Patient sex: F
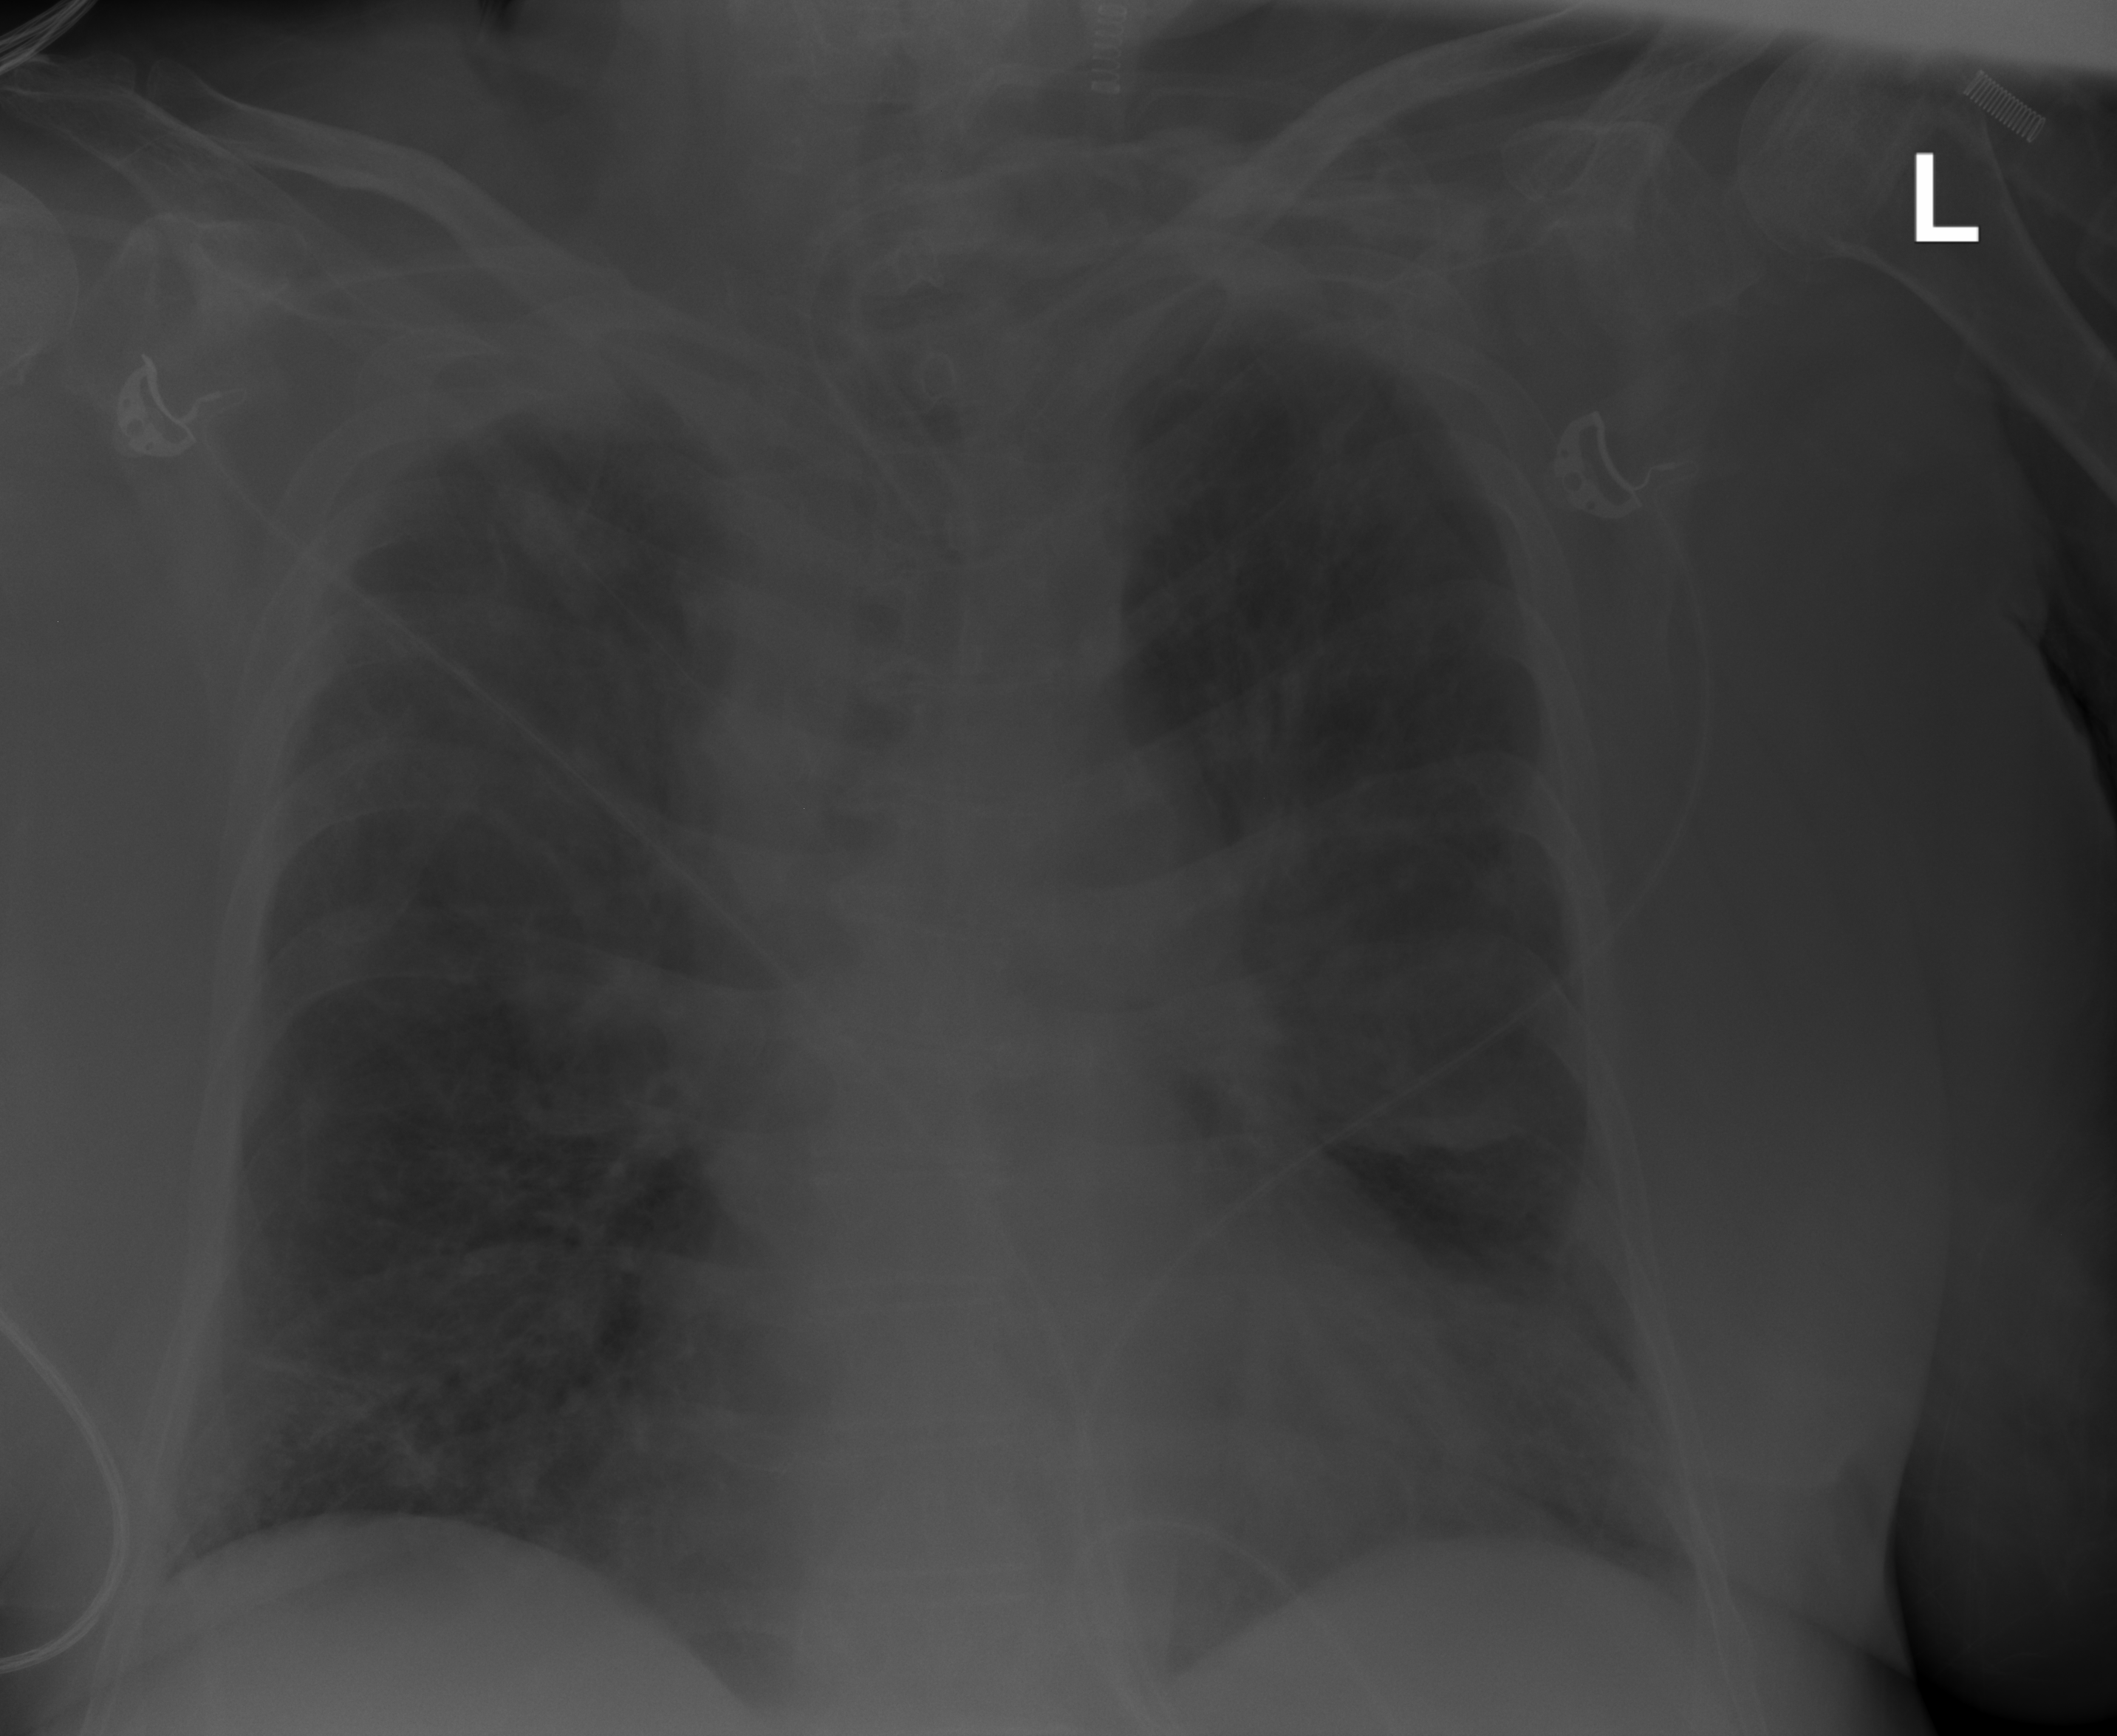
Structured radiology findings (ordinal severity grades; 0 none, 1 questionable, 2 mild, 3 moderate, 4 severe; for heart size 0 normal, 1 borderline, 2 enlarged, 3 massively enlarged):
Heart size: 2
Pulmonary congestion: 2
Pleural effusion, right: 0
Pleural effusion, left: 2
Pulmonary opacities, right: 3
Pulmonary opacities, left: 3
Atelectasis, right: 2
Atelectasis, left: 2